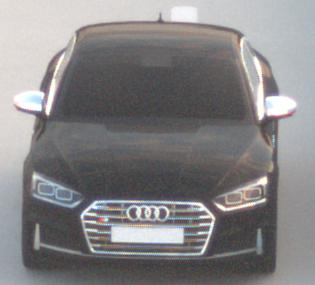
Make: Audi
Model: S5 Sportback
Detailed model: 8T Facelift
Model produced from: 2011
Model produced until: 2016
Doors: 5
Color: black
Road condition: dry road
Daytime: sunrise or sunset
Contrast: medium contrast